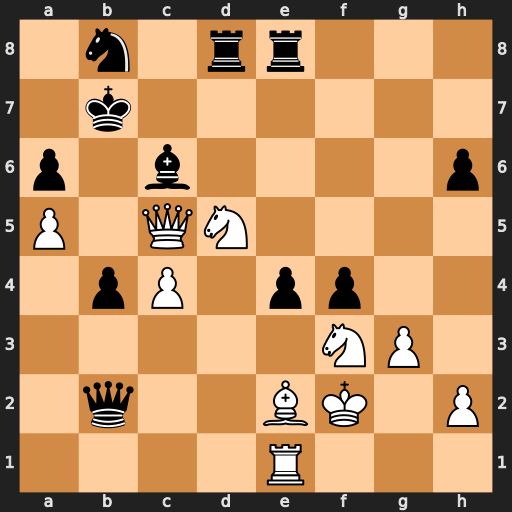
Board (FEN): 1n1rr3/1k6/p1b4p/P1QN4/1pP1pp2/5NP1/1q2BK1P/4R3
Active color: w
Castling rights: -
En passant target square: -
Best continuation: Qb6+ Kc8 Qc7#